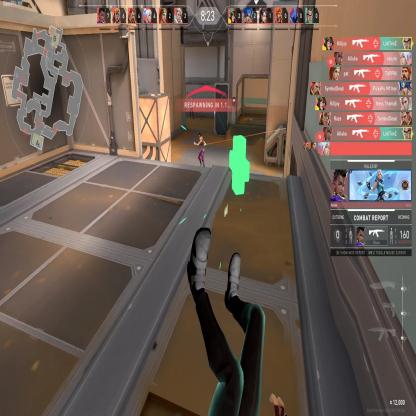
Label: enemy